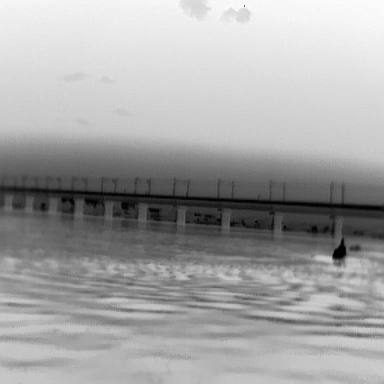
There are two objects shown in the infrared image, including a warship, and a canoe.